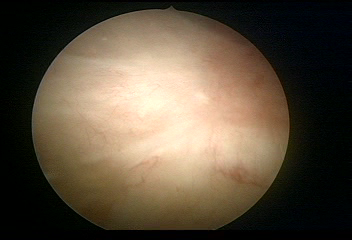
Modality: WLC
Class: Normal mucosa
Bladder cancer association: No